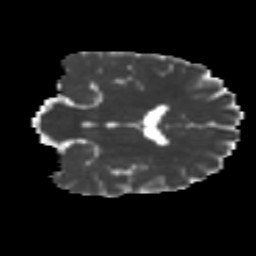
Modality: MD
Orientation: coronal
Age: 20
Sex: male
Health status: ill
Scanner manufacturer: ge
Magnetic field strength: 3 T
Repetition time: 6.776 s
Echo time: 0.0794 s